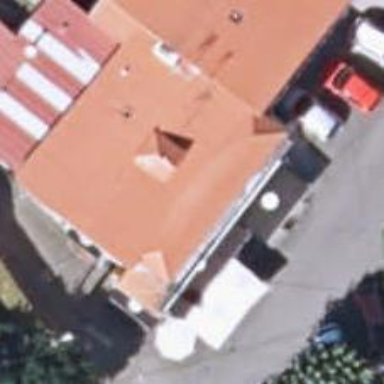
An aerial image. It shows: Restaurant.